Question: I followed <URL> link.
I successfully downloaded spring source with command
But when i run
excpetion is thrown with message Execution failed for task':spring-core:compile Java. I am so confused .How to solve this ?

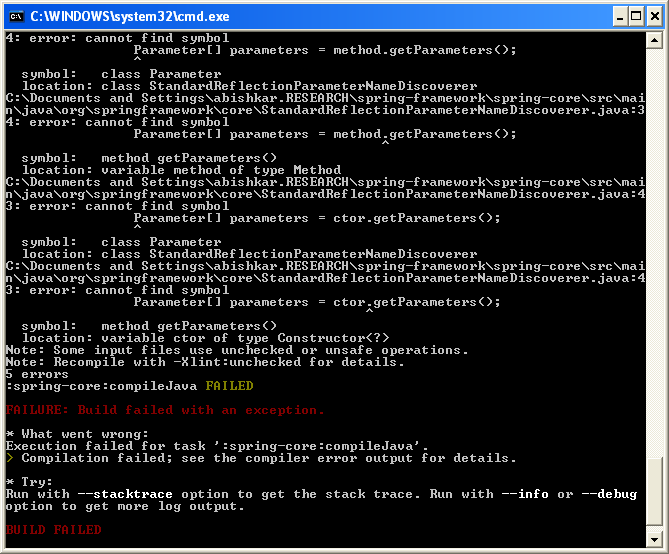
Answer: From <URL>:
> > prerequisites: Git and the .